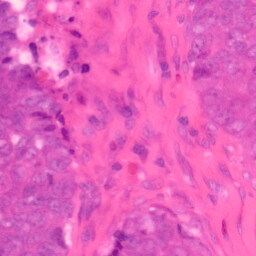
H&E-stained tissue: Colon